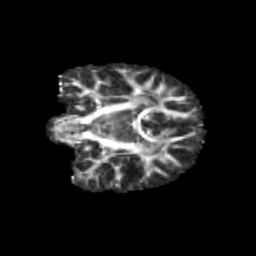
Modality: FA
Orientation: coronal
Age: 9
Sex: male
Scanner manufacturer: siemens
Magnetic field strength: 3 T
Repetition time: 3.8 s
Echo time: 0.07 s